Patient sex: F
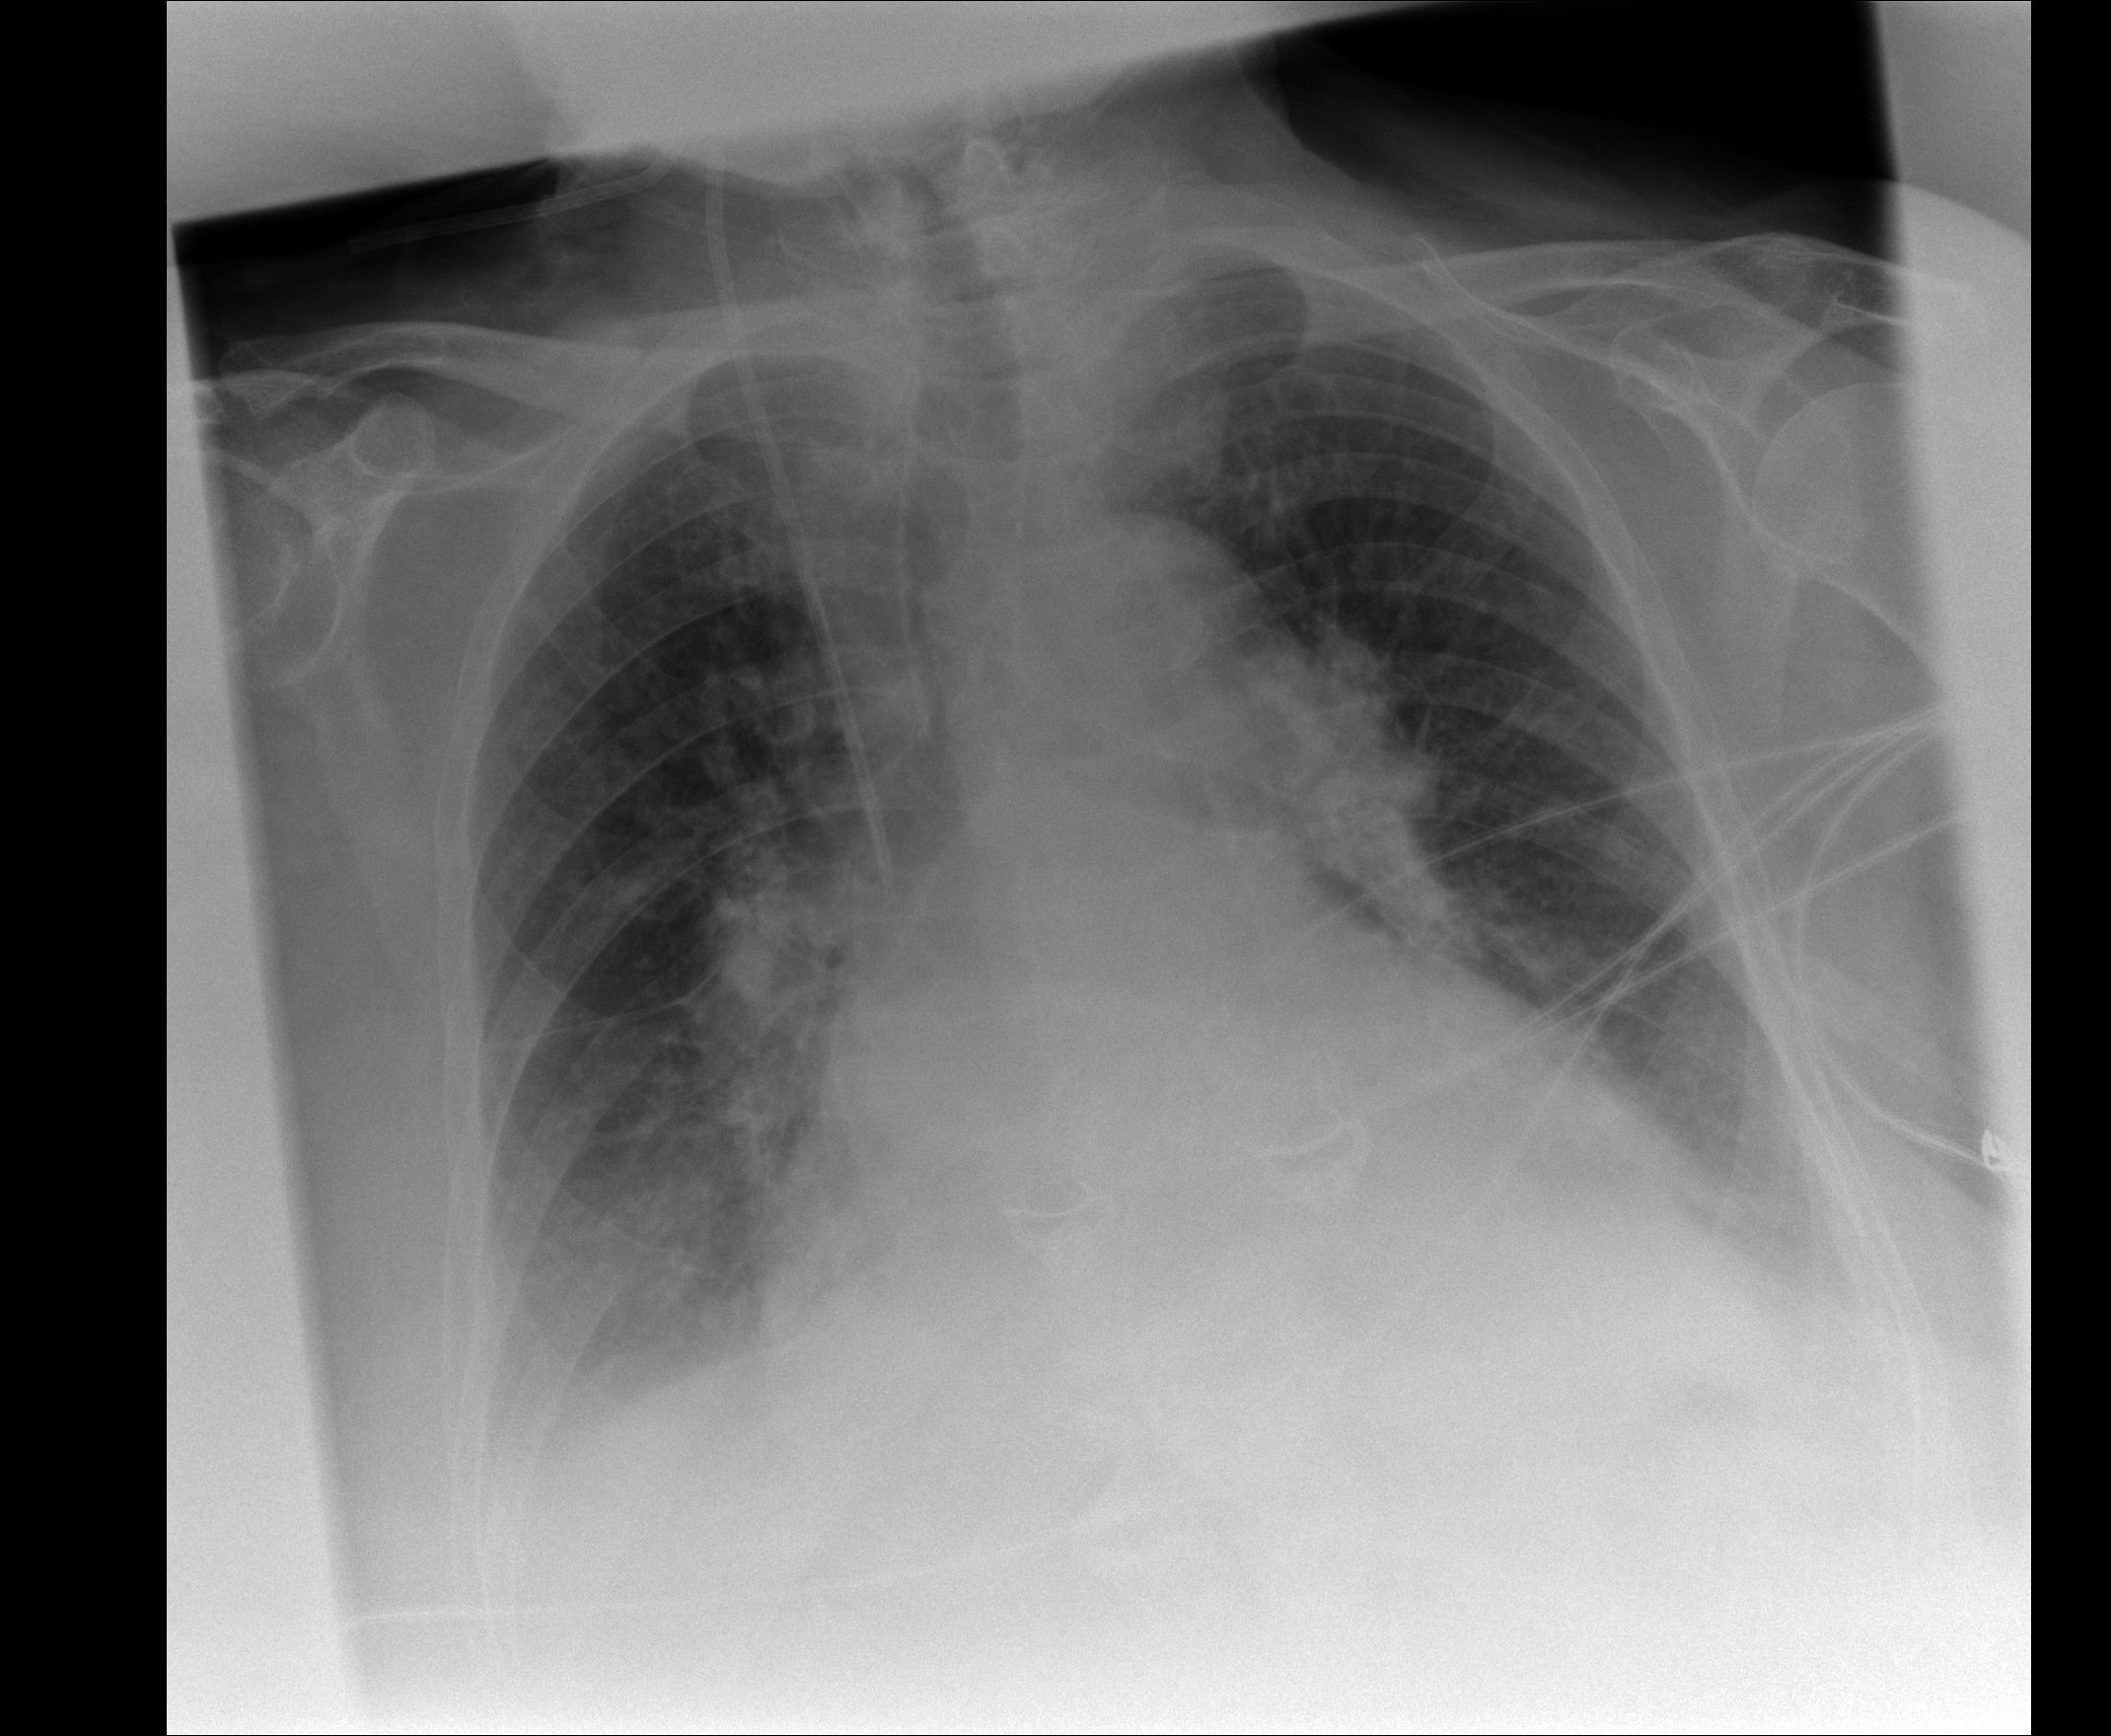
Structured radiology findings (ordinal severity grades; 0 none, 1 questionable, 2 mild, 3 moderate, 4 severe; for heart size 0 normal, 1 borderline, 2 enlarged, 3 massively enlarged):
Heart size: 3
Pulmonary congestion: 3
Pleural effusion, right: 2
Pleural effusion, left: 2
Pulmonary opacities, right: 1
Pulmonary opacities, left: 0
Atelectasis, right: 2
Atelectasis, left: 2